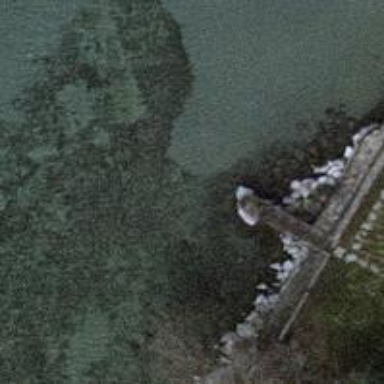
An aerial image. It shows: Breakwater structure.